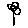
Label: flower